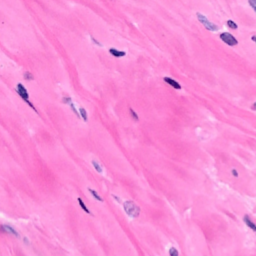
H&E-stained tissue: Breast